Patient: sex F, age 61
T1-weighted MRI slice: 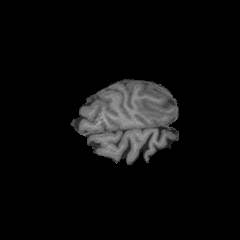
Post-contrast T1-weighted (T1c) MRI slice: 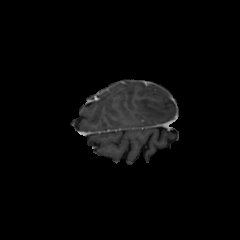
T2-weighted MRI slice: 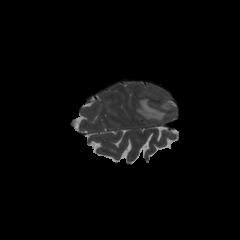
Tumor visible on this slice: yes
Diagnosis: Glioblastoma, IDH-wildtype
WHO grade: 4